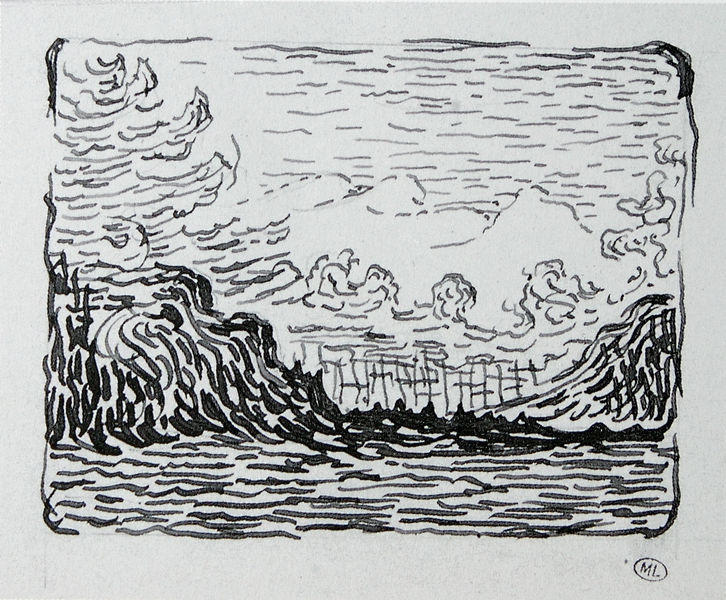
Titel: Croquis à la plume - Suisse. Les Diablerets
Künstler: Paul Signac
Standort: Paris
Institution: Musée du Louvre
Schlagwörter: berg, dunkel, himmel, meer, wasser, weiß, wolken, aquarell, bäume, fluss, landschaft, see, stadt, ufer, bewegung, hell, schwarz, skizze, zeichnung, wolke, expressionismus, rahmen, signatur, öl, hügel, wind, gitter, tal, wald, küste, schiffe, welle, wellen, studie, abstrakt, berge, gebirge, gipfel, modern, dorf, grafik, graphik, nebel, linien, rand, hafen, sturm, unwetter, wetter, dick, duktus, striche, bucht, unscharf, tusche, linie, technik, wirbel, druck, strich, stempel, pinsel, tinte, stark, leicht, hänge, schwach, mäume, wsser, ml